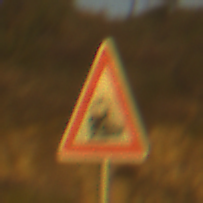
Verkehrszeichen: Bahnuebergang
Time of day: SunriseSunset
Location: Outdoor (RoadRail)
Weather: PartlyCloudy
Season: NotSpecified
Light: Natural